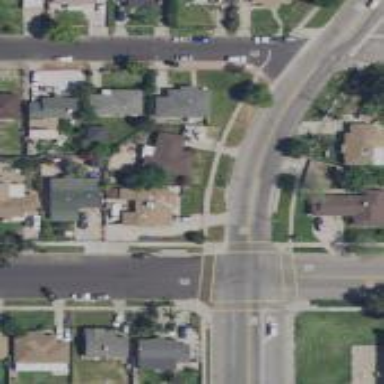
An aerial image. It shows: Marked road crossing.